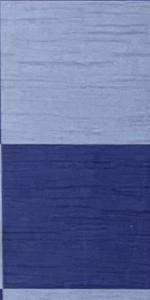
Label: Empty